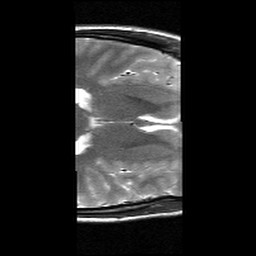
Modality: T2w
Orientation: axial
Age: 24
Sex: male
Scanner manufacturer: siemens
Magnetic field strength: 3 T
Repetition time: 9.25 s
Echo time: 0.064 s